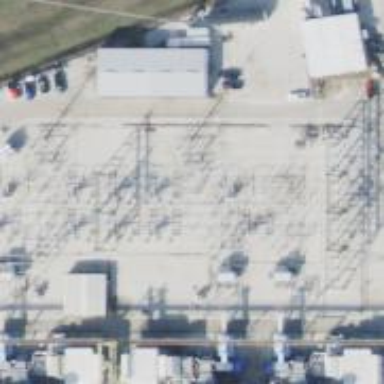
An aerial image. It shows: Switch used for power control.